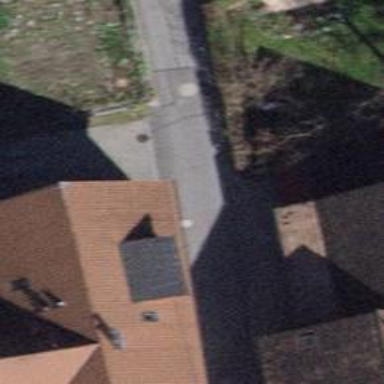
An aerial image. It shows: Asphalt road in residential area.